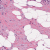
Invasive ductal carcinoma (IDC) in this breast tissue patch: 1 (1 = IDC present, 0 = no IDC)